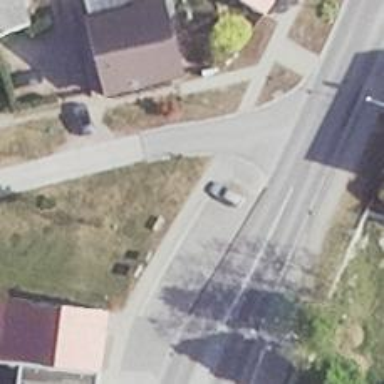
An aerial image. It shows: Residential road with concrete surface.